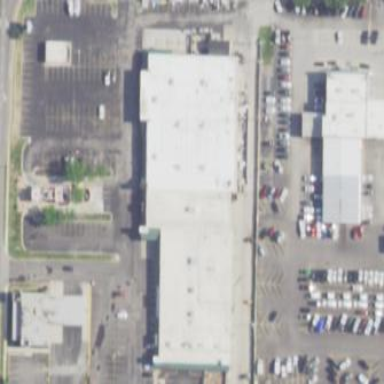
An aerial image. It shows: Retail building housing hardware shop.